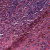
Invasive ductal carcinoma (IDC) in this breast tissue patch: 0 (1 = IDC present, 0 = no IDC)